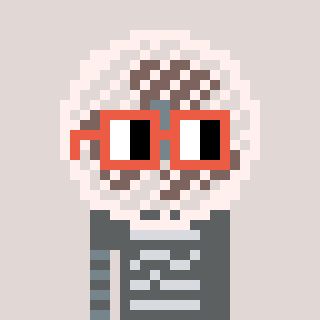
a pixel art character with square orange glasses, a fan-shaped head and a gunk-colored body on a warm background